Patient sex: F
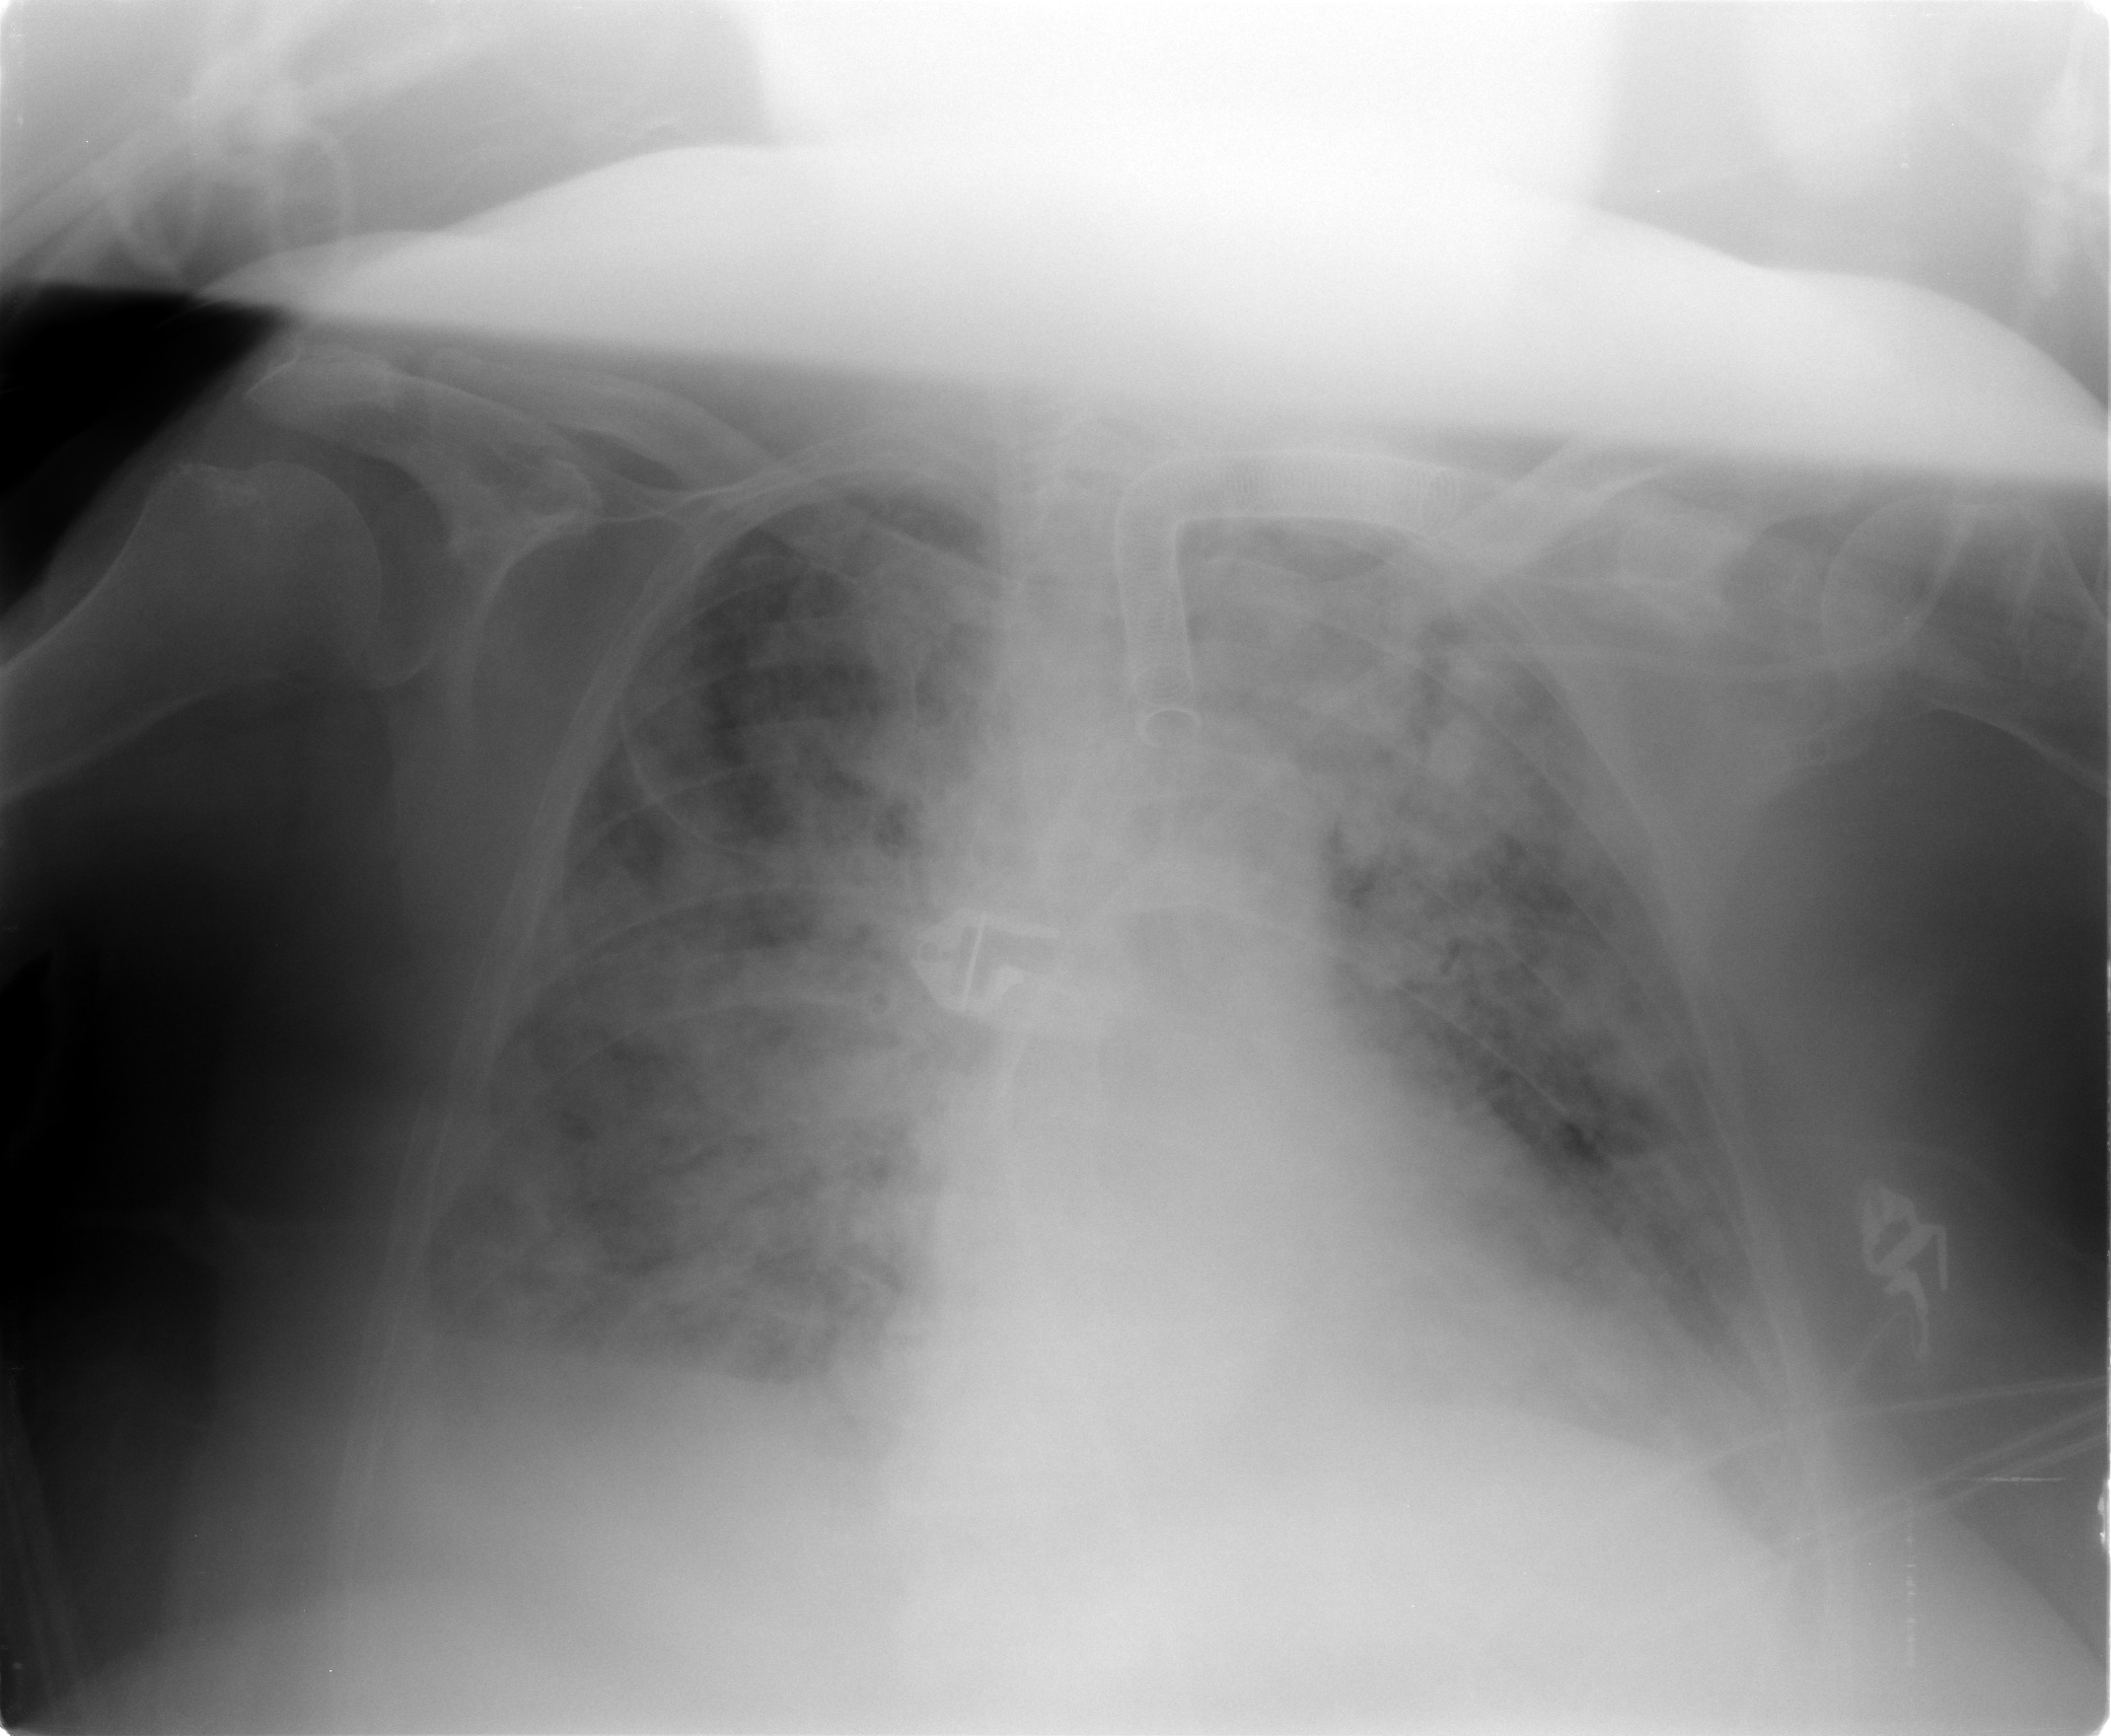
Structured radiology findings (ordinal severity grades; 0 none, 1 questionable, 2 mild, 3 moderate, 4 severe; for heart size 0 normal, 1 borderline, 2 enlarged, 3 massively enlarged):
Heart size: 1
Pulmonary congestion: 1
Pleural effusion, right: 3
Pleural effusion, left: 2
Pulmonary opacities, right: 4
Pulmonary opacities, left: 4
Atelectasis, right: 3
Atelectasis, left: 2